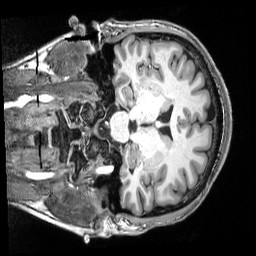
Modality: T1w
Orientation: coronal
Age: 24
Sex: male